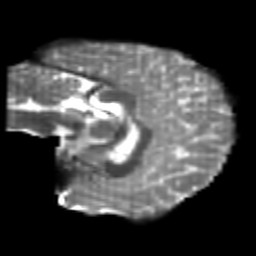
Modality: T2w
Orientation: sagittal
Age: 21
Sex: female
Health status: healthy
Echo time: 0.074 s